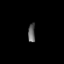
Tissue: prostate
Cell type: NK cells
Senescence score: 0.7061
Nuclear area (px): 131
Mean DAPI intensity: 100.466